Current action and preconditions to check: trajectory_clear

Your task: For each precondition in the list above, predict whether it will hold at this action.

Consider the current scene as observed from the mobile robot's camera, and analyze the predicted future states of all dynamic agents (e.g., people, animals, vehicles, or any moving entities) within the NEXT SECOND.

IMPORTANT: Only answer "very likely" if you are absolutely certain—based on strong, clear evidence—that a dynamic agent will violate the precondition in the predicted future state. Do NOT answer "very likely" for unlikely, ambiguous, or low-probability risks.

Ask yourself for each precondition: Is there a high probability, with clear and convincing evidence, that the predicted future states of any dynamic agent will interfere with the predicted future state of the currently executing action within the NEXT SECOND, causing that precondition to fail?

Assess the risk level based on these predictions. Use "likely" or "very likely" if motions create a clear risk of interference.

Use "neutral" or "improbable" if agents are nearby but their predicted paths are clearly diverging or non-conflicting.

Failure Risk Categories: "very improbable", "improbable", "neutral", "likely", "very likely"

Answer Format: Output ONLY the probability_of_failure value from these categories: "very improbable", "improbable", "neutral", "likely", "very likely"

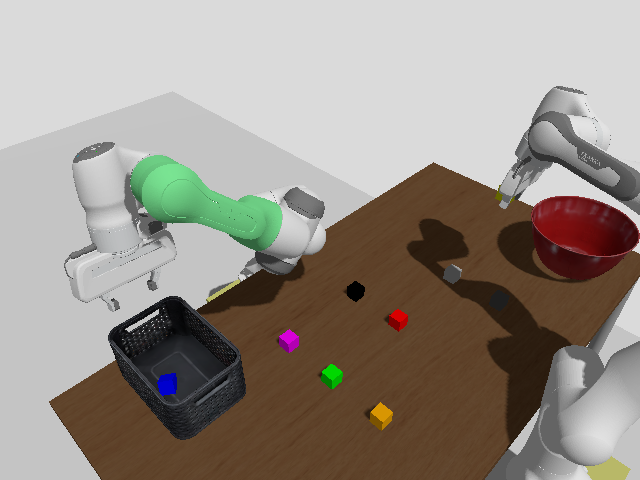

Answer: very improbable